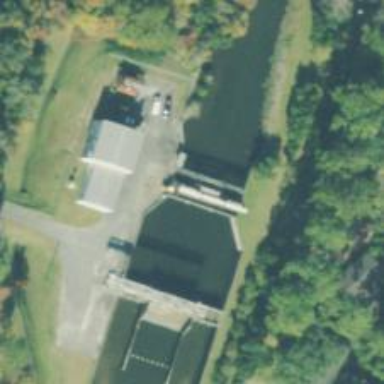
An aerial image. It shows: Lock gate along waterway.